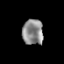
Tissue: prostate
Cell type: Epithelial cells
Senescence score: 0.3497
Nuclear area (px): 519
Mean DAPI intensity: 140.944